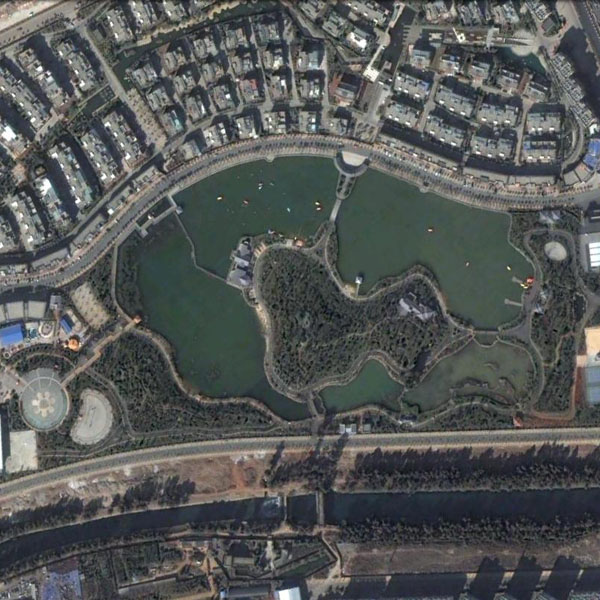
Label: Park